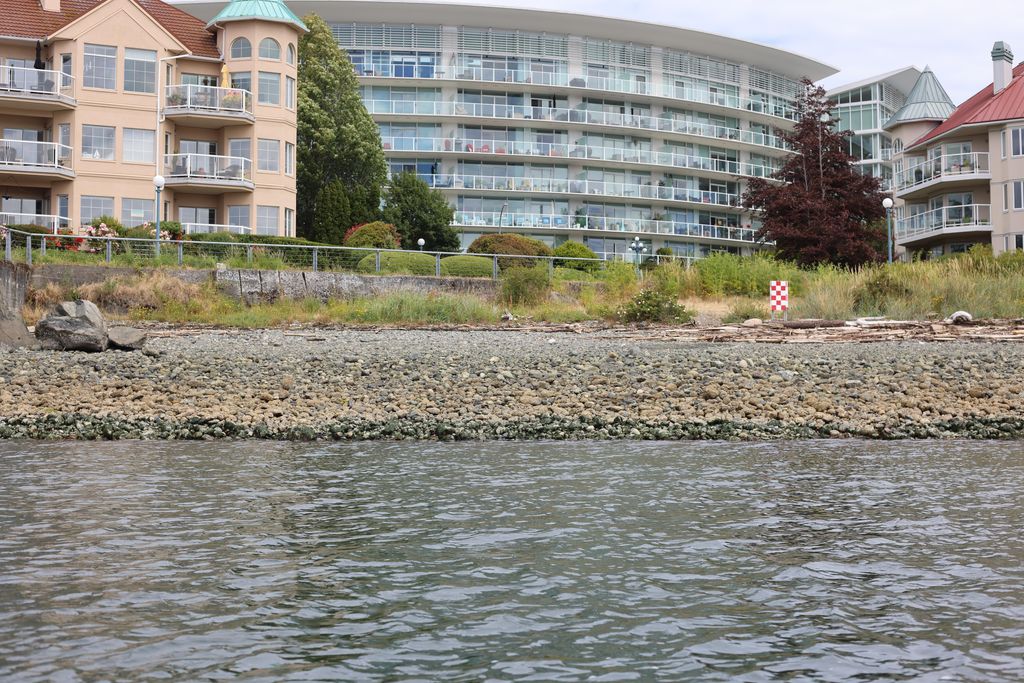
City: victoria